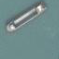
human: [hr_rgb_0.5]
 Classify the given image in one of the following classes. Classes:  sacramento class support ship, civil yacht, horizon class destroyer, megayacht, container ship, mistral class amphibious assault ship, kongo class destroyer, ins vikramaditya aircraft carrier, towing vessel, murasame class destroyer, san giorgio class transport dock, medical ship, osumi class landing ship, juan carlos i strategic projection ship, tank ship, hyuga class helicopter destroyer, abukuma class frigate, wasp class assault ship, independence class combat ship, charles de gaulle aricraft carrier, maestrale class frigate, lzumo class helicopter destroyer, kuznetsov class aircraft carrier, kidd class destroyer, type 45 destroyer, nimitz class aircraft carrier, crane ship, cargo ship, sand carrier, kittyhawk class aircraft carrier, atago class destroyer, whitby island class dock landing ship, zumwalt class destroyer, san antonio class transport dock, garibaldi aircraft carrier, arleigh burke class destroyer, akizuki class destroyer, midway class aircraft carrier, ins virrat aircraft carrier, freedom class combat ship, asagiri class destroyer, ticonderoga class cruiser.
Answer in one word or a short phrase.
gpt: Sand carrier